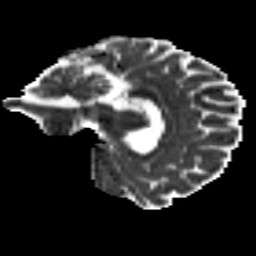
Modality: MD
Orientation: sagittal
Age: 26
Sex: female
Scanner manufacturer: siemens
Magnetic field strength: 3 T
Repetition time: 8.8 s
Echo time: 0.085 s